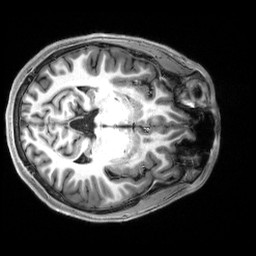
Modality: T1w
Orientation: axial
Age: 21
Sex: male
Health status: healthy
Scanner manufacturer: siemens
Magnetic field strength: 3 T
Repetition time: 2.5 s
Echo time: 0.00222 s